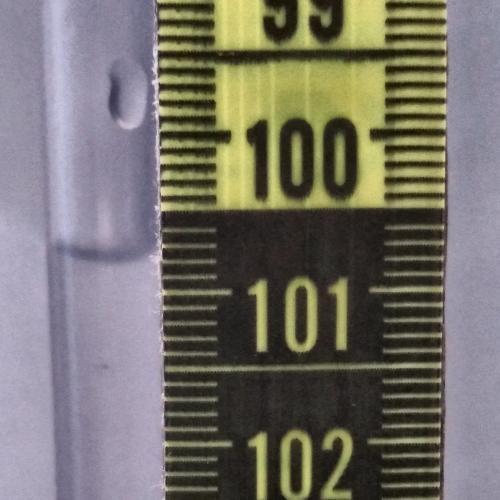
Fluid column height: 100.8 cm